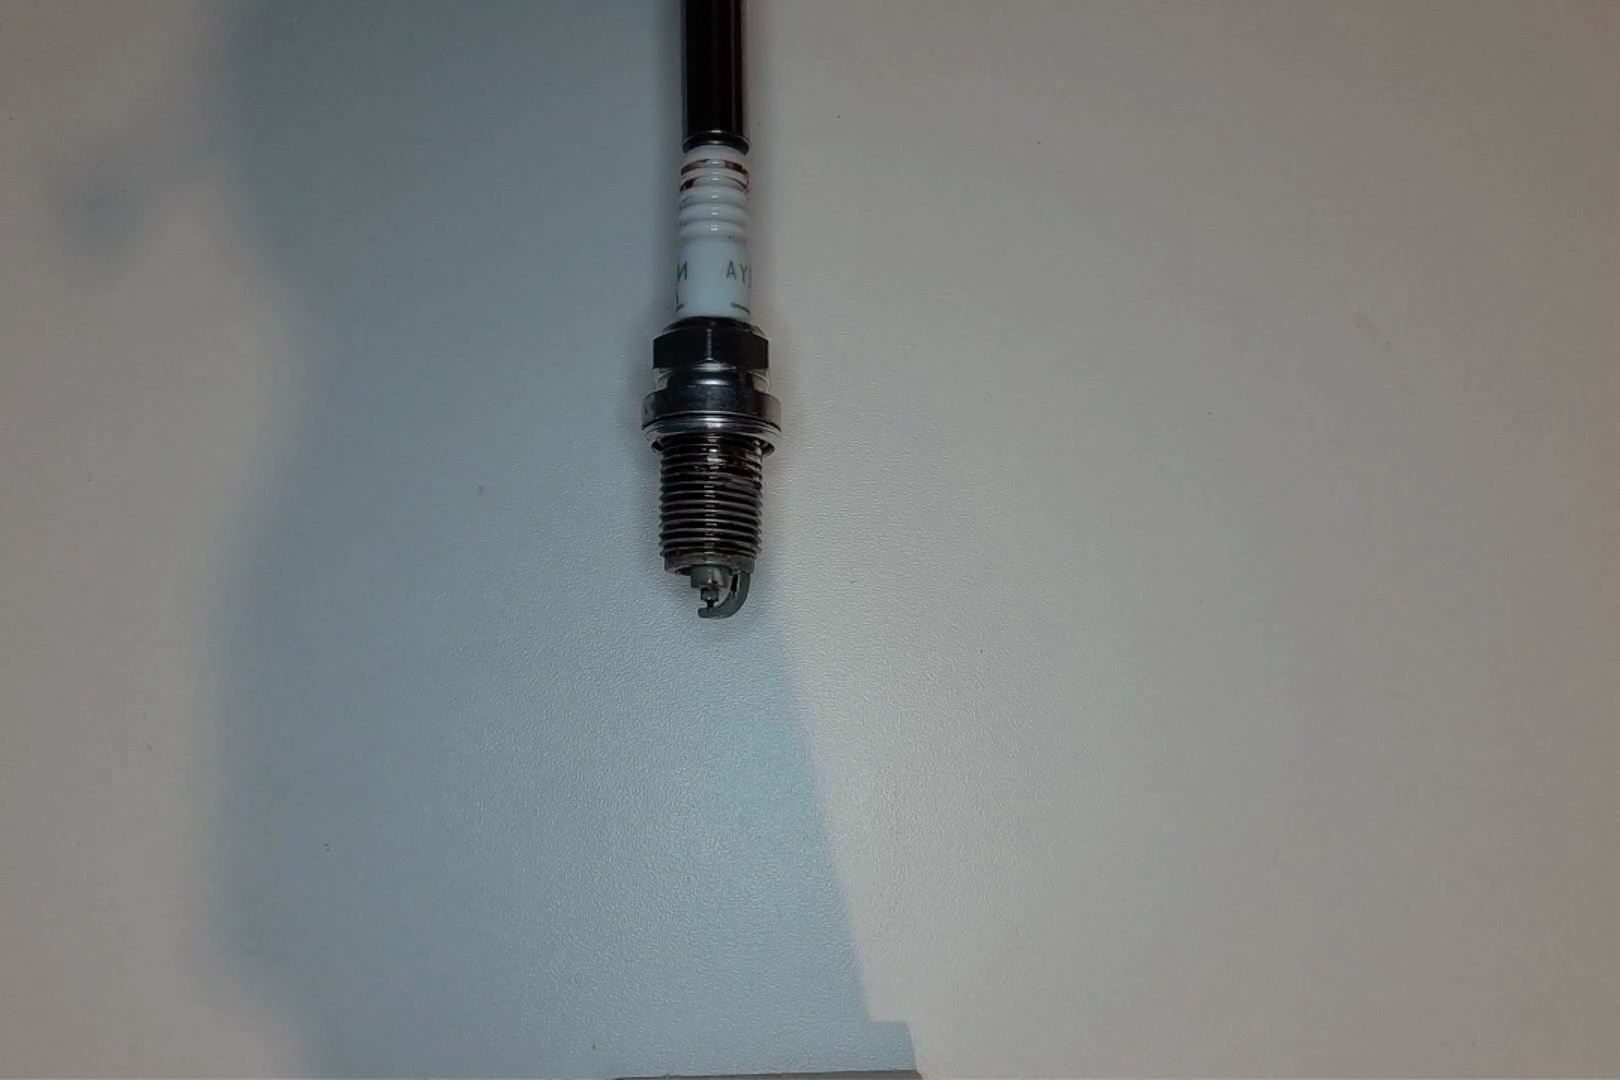
Label: anomaly